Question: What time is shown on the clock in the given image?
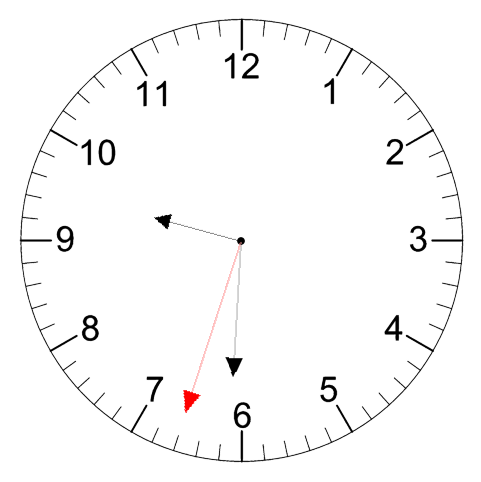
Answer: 09:30:33